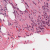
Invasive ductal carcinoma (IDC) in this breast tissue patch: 1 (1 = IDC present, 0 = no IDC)